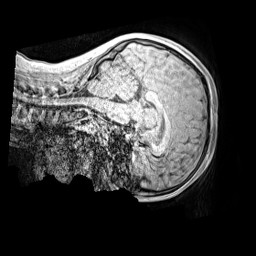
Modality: MP2RAGE
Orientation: sagittal
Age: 10
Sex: female
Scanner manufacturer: siemens
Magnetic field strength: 3 T
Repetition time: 4 s
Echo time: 0.00299 s